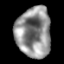
Tissue: lung
Cell type: Epithelial cells
Senescence score: 0.2281
Nuclear area (px): 1708
Mean DAPI intensity: 144.115